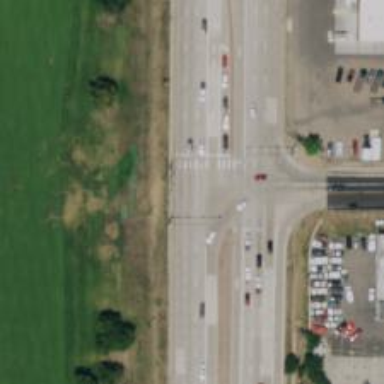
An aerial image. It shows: This image shows trunk highway that functions as expressway.